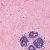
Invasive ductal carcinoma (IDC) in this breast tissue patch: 0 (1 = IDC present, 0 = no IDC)